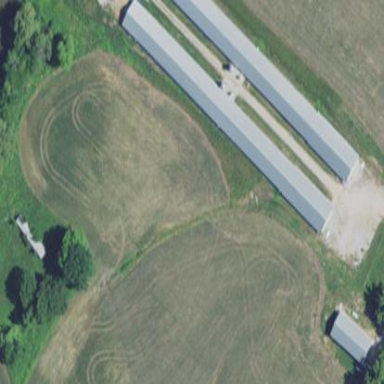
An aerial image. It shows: Farm auxiliary building.